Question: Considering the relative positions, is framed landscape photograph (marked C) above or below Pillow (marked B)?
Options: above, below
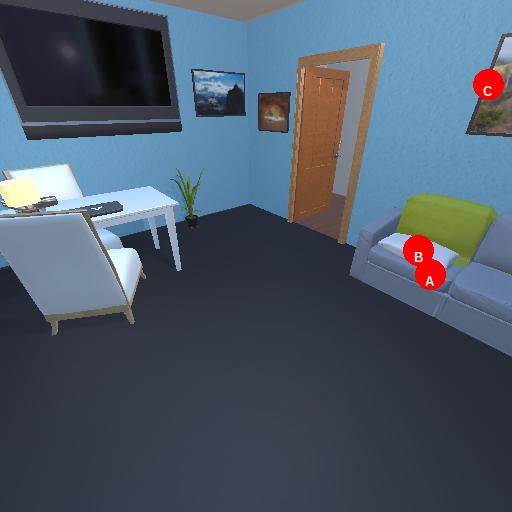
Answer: above